Interaction volume radius: 10 \u00c5
Interaction volume height: 15 \u00c5
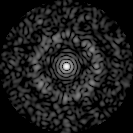
Disorder parameter: 0.8382